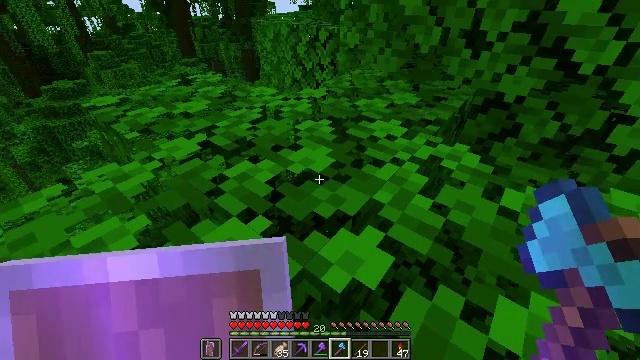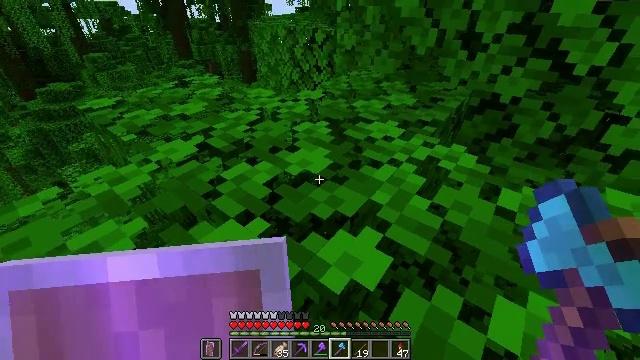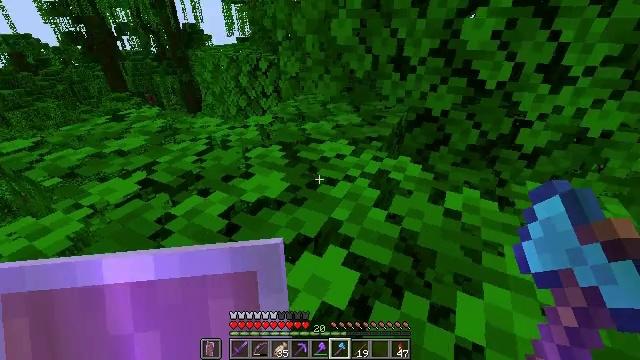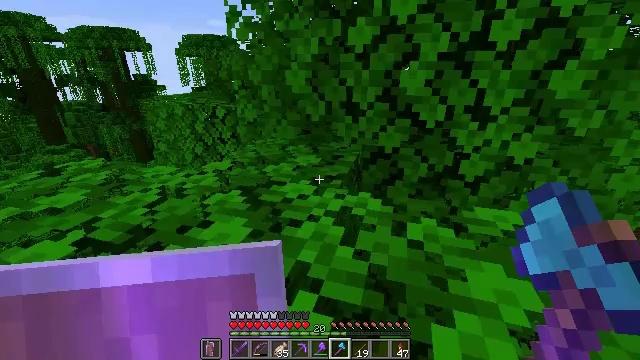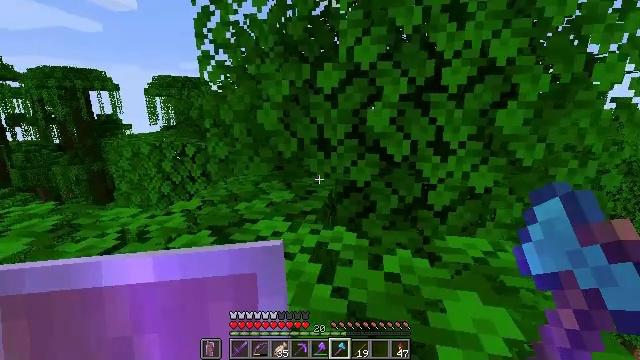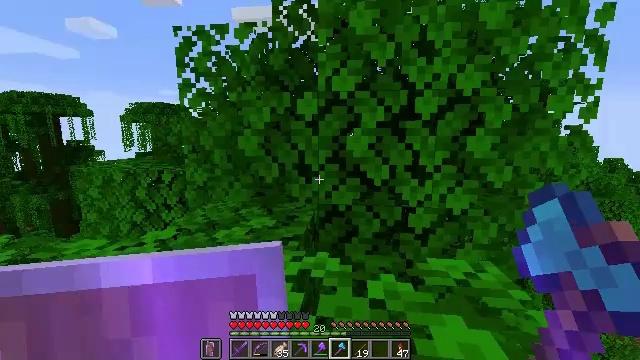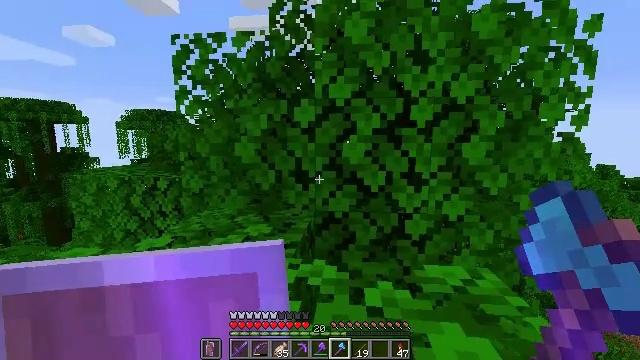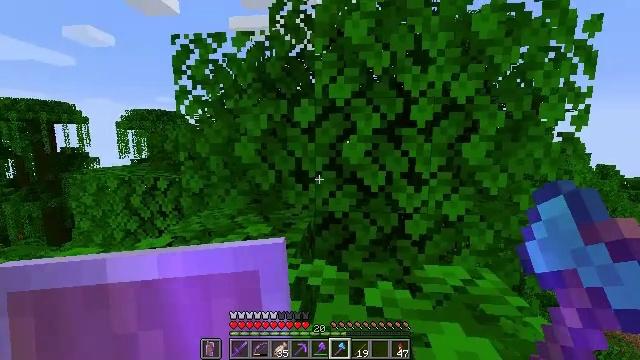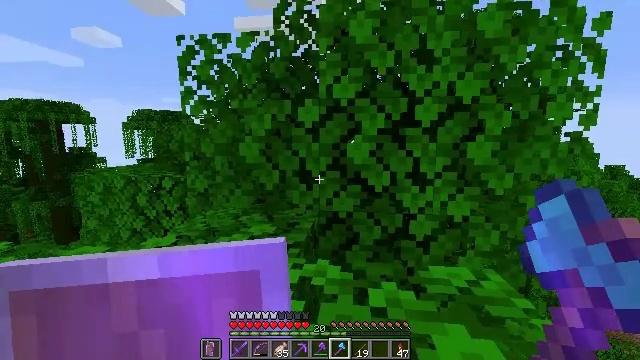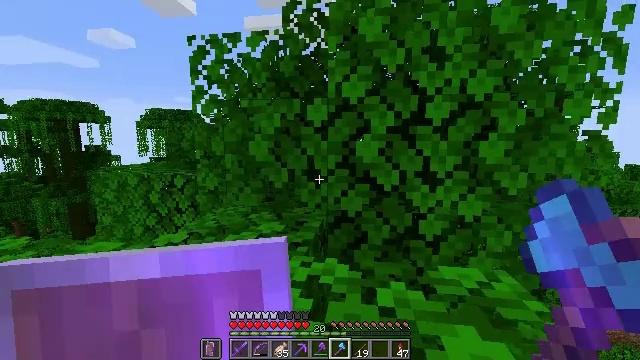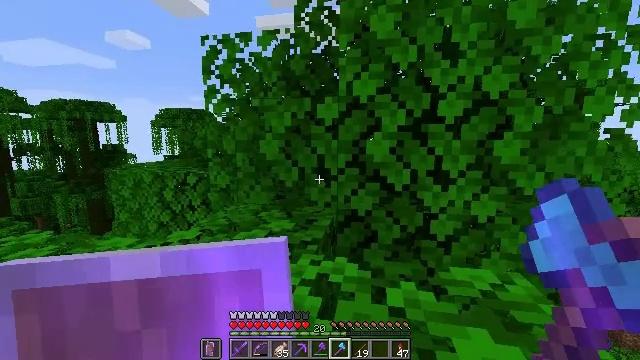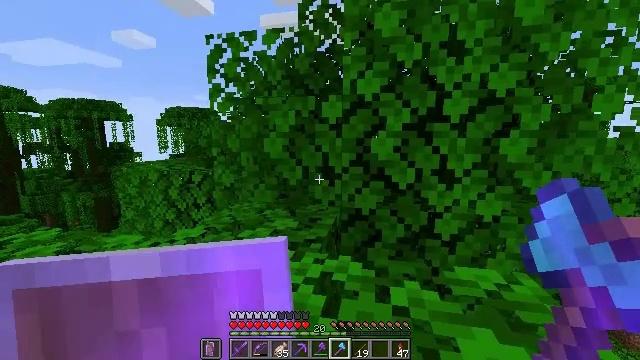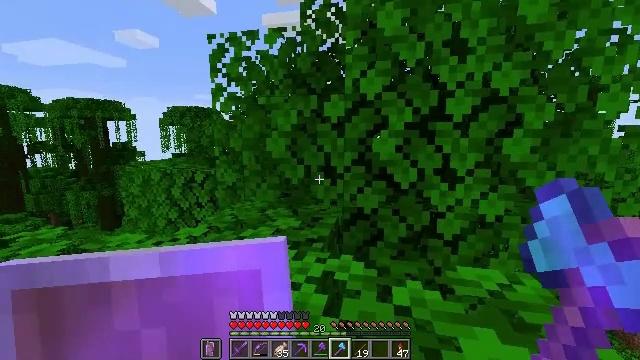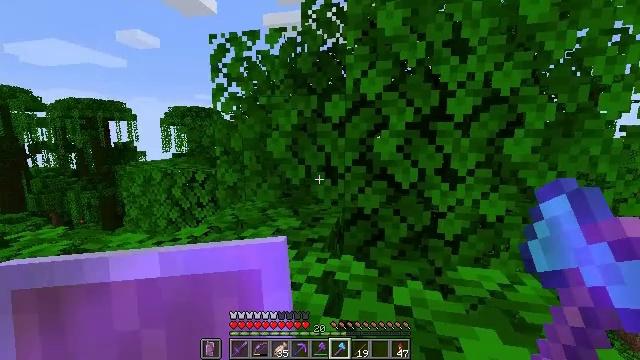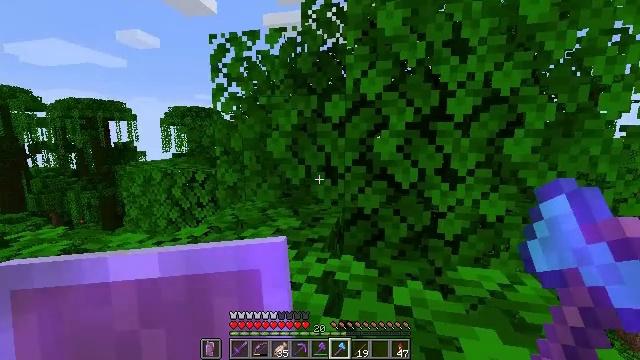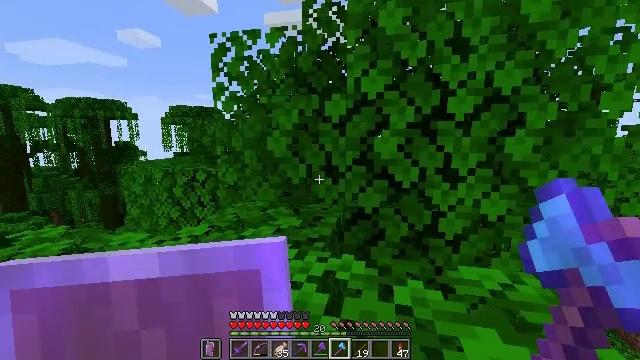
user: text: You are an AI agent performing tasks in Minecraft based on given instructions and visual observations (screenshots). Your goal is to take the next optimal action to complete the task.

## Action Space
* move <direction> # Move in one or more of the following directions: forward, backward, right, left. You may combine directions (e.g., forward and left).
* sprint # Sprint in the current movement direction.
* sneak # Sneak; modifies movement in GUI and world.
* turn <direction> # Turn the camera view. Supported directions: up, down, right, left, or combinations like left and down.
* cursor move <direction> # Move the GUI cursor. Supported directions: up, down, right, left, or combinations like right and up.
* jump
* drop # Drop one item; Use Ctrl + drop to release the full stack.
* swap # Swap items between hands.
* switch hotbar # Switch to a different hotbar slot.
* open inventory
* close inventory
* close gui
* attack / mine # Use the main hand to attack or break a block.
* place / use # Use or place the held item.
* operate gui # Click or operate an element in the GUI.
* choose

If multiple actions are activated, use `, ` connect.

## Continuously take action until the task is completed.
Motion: motion action
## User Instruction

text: Mine oak leaves.
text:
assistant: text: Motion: no_op
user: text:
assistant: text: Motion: turn right and up
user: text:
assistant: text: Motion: turn right and up
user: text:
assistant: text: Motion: turn right and up
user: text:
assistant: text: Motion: turn right and up
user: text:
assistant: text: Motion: turn up
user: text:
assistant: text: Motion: no_op
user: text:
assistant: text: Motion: no_op
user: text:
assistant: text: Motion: turn left
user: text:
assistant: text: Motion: turn left
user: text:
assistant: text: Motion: no_op
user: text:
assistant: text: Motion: no_op
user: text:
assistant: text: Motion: no_op
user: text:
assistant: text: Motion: no_op
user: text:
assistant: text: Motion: no_op
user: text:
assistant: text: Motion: no_op
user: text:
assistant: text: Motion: no_op
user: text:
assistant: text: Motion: no_op
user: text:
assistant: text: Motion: no_op
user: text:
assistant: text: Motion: turn left and down
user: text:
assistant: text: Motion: turn left
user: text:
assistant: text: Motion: turn left and down
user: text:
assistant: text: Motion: turn left
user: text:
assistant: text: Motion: turn left
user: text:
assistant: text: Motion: turn left
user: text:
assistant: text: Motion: no_op
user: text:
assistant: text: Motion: no_op
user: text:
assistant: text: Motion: no_op
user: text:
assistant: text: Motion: turn left and up
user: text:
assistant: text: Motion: turn left and up